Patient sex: M
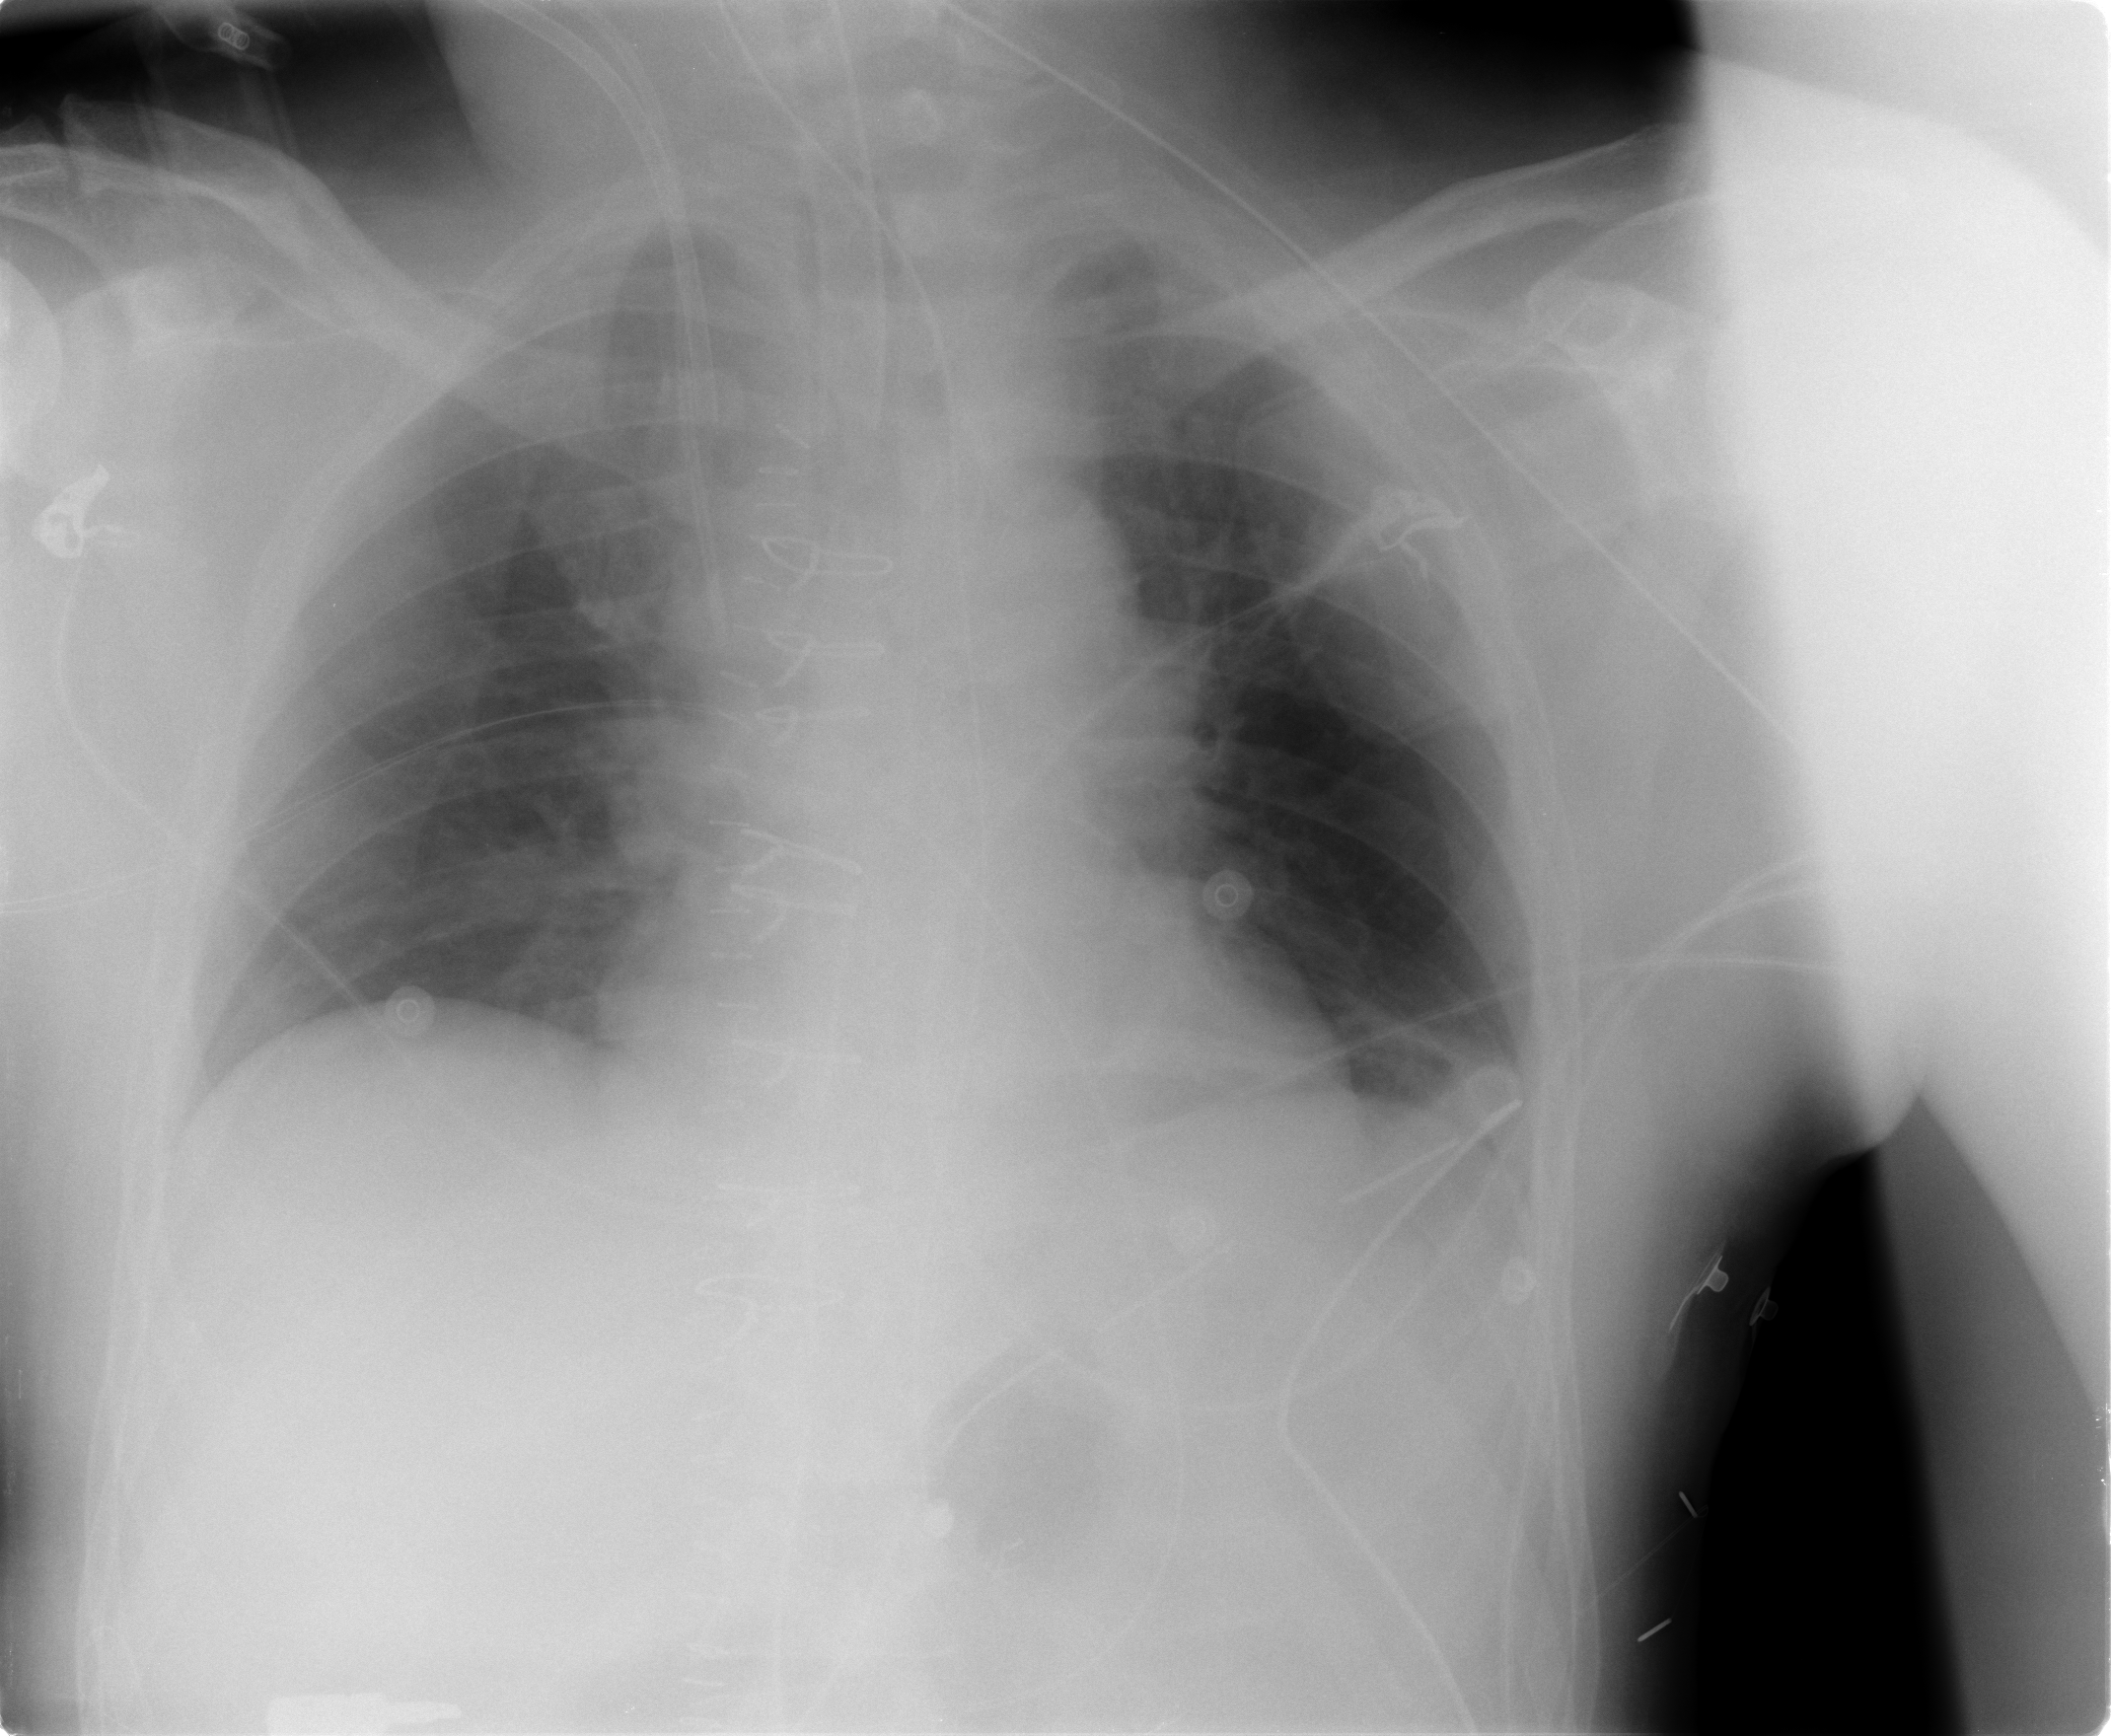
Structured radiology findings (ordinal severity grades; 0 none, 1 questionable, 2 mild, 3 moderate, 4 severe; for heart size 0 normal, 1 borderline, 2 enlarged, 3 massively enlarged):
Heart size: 1
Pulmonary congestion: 2
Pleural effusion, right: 0
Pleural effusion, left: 0
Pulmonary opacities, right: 0
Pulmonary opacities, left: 0
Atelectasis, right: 0
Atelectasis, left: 1